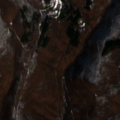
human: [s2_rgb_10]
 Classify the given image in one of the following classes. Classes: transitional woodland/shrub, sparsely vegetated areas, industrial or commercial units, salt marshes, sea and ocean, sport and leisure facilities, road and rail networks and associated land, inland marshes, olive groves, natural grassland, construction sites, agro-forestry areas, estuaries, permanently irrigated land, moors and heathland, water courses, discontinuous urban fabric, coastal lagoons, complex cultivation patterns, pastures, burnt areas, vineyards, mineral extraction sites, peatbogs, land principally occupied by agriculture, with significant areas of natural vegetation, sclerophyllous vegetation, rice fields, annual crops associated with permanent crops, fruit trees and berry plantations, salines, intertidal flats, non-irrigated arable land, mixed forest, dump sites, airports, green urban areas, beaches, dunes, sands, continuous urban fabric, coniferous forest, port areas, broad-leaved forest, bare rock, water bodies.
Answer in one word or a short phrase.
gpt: broad-leaved forest, mixed forest